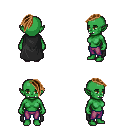
a pixel art fantasy rpg character, female body template, orc, green skin, black cape, magenta pants, brown long mohawk hairstyle, four views (front, back, left, right), 2x2 character sprite sheet, small pixel art, hard edges, no anti-aliasing